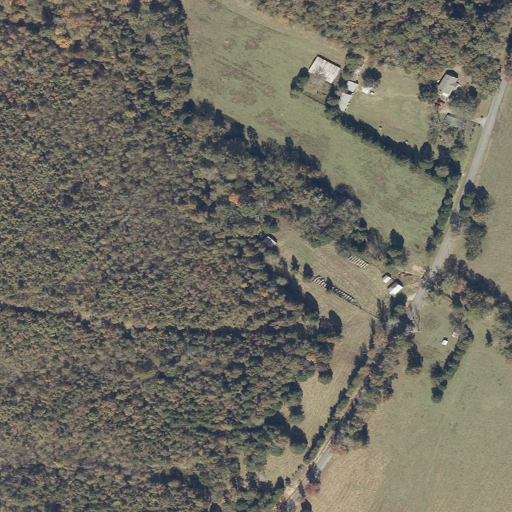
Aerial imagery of valley in Alabama named Gooch Hollow containing deciduous forest, pasture, open development, mixed forest, low intensity development, and medium intensity development